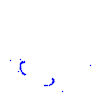
Particle: pion